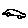
Label: car